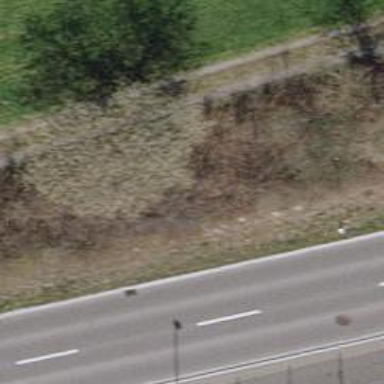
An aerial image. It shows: Abandoned railway.